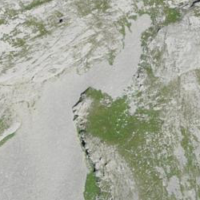
EUNIS habitat code: 48
Species observed at this site:
Leontopodium nivale